Breast ultrasound image
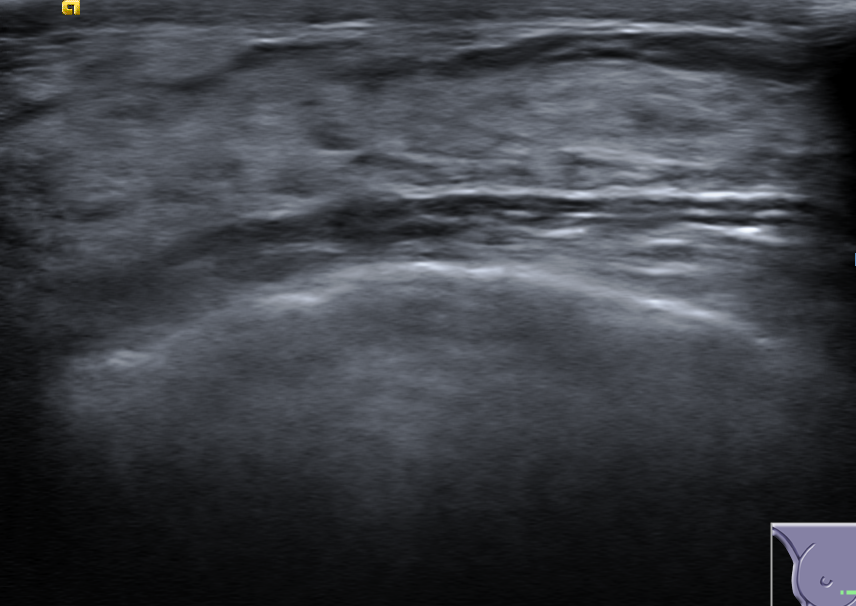
Diagnosis: normal